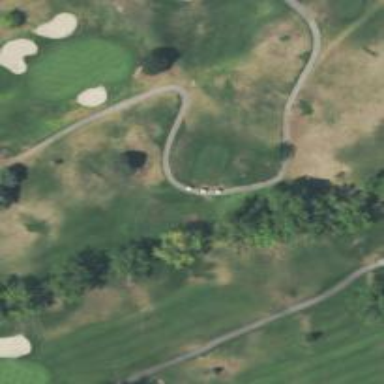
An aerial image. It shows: Service road used as golf cart path.